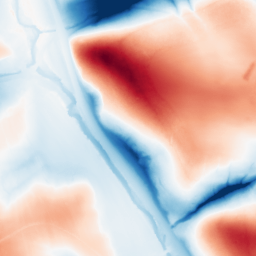
Category: classical
Decomposition family: gaussian_anisotropic
Decomposition parameters: sigma_x: 10
sigma_y: 50
Upsampling method: quadratic
Upsampling parameters: scale: 2
Upsampling scale: 2